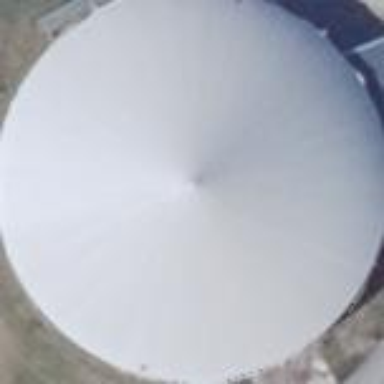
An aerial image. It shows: Storage tank building.